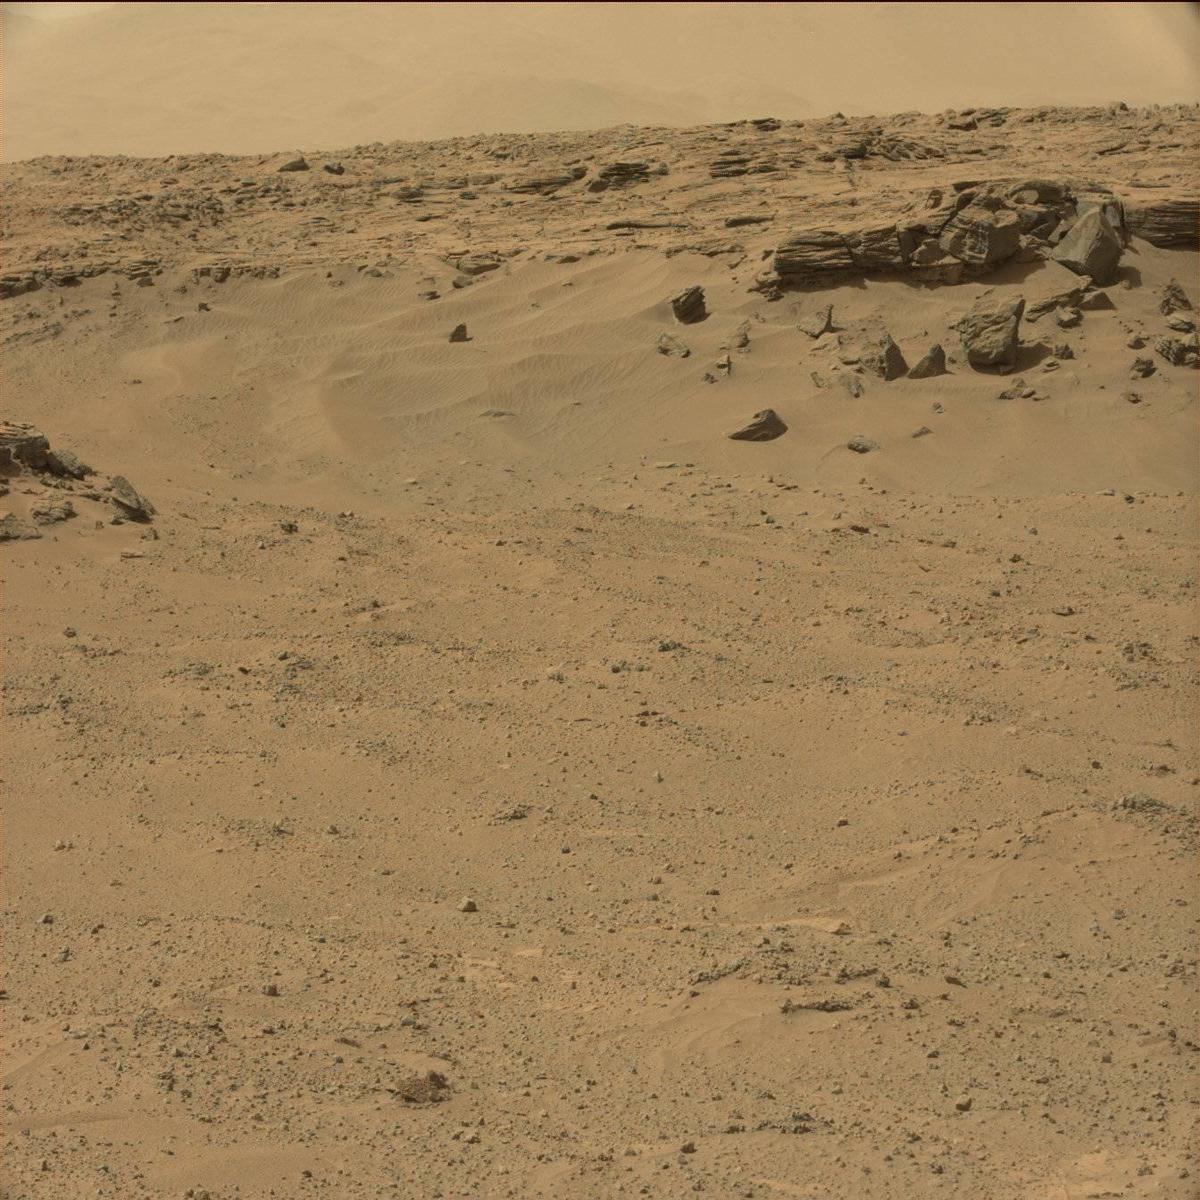
Terrain classes present: Bedrock, Ridge, Rock, Sand / Soil, Sky